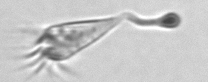
Label: Paratontonia_gracillima